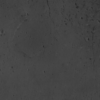
Label: not_dusty